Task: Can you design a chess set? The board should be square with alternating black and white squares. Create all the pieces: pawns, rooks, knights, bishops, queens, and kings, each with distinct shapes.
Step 5174:
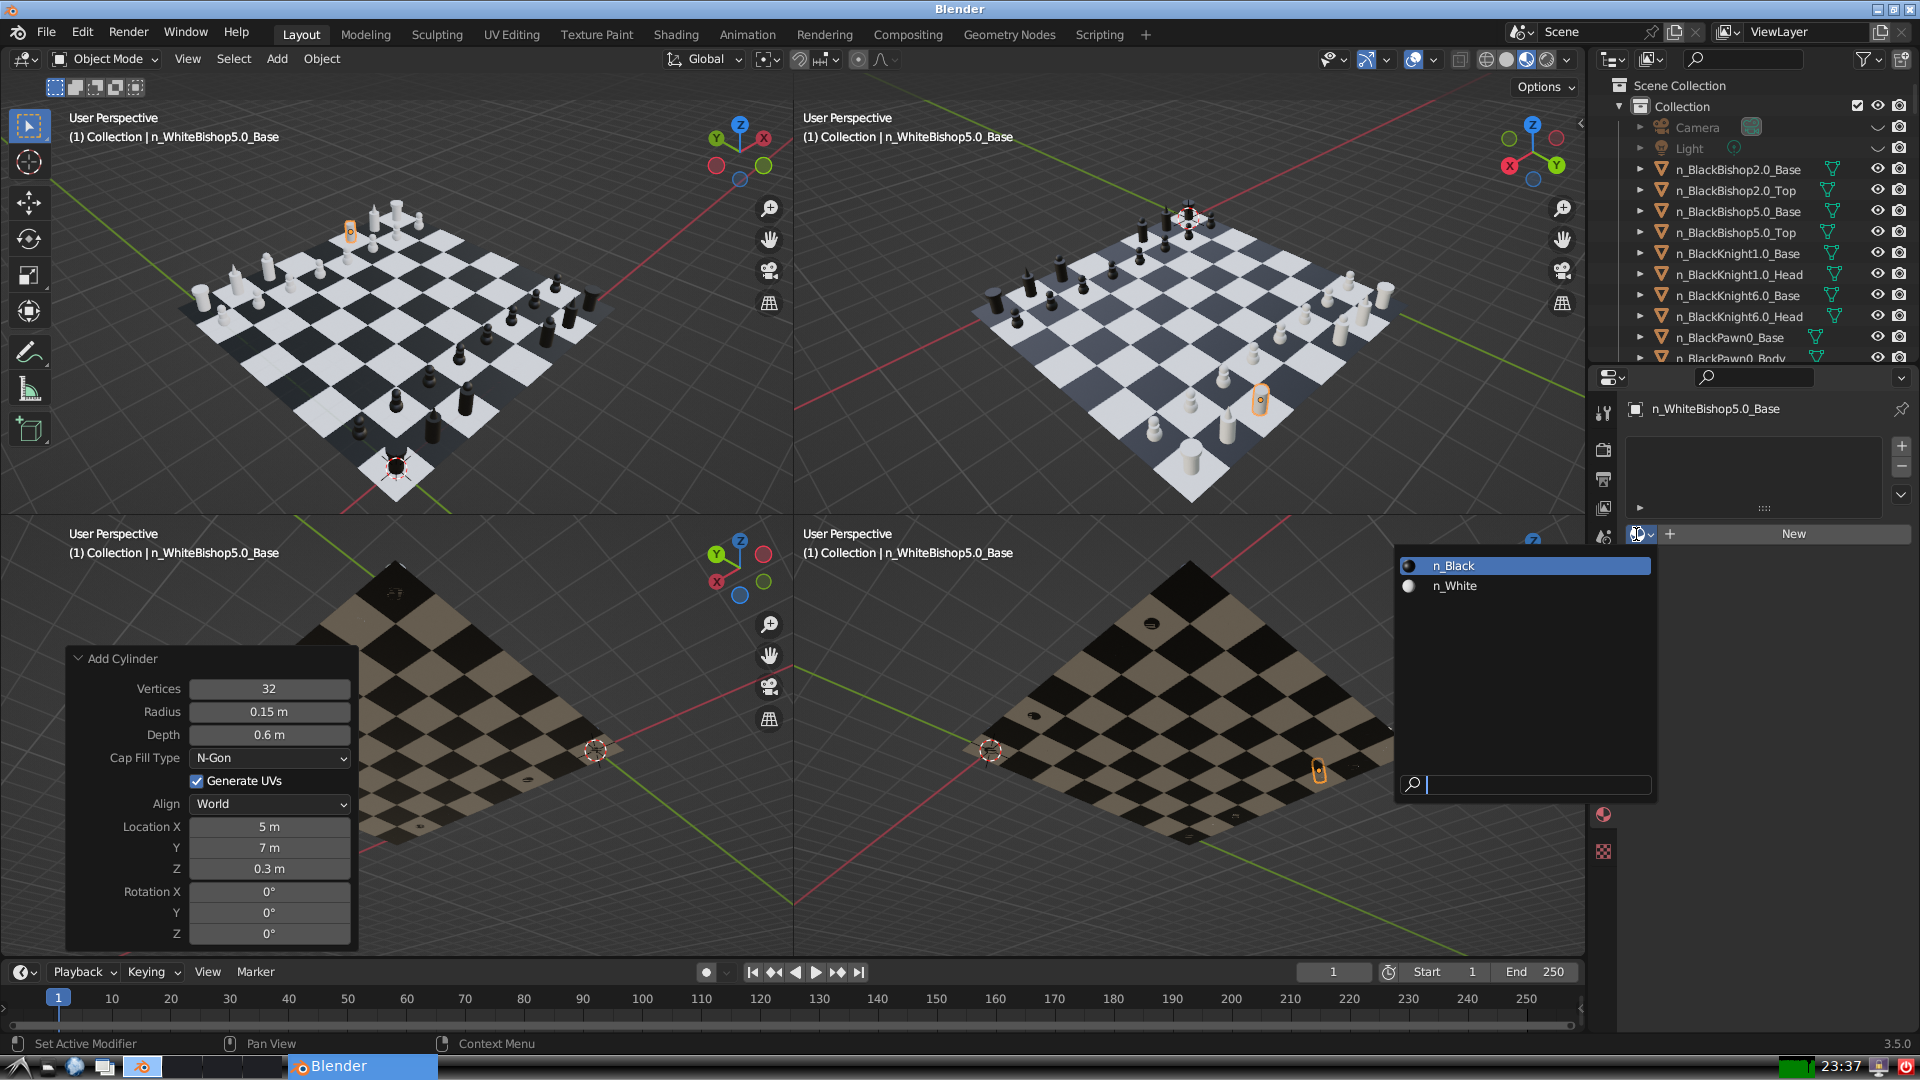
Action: input_text: n_White